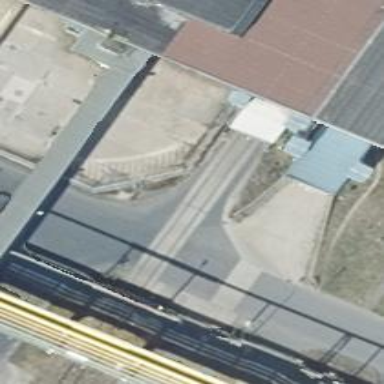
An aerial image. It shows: Railway level crossing.